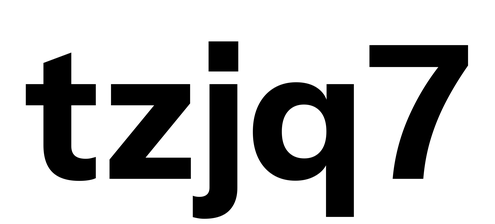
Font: InstrumentSans_Bold